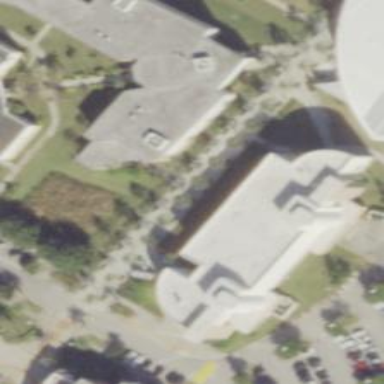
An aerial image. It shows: University building.